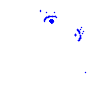
Particle: pion